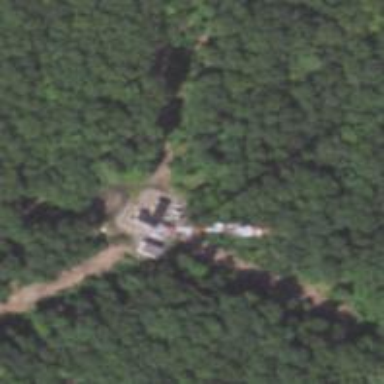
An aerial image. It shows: Communication mast tower.